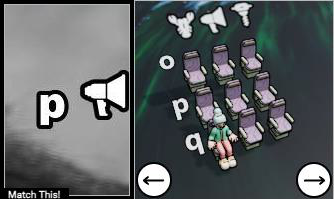
Task: seats
Answer: no